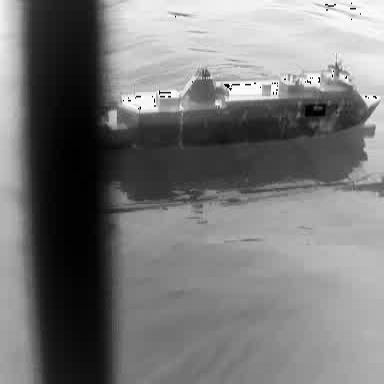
There is a container_ship in the infrared image.